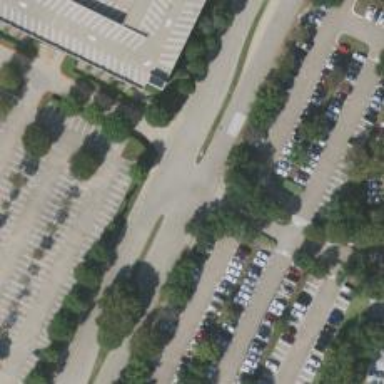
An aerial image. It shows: Tertiary road with separate sidewalk.